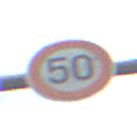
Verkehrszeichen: Geschwindigkeit50
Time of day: MorningAfternoon
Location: Outdoor (Nature)
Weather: PartlyCloudy
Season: NotSpecified
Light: Natural